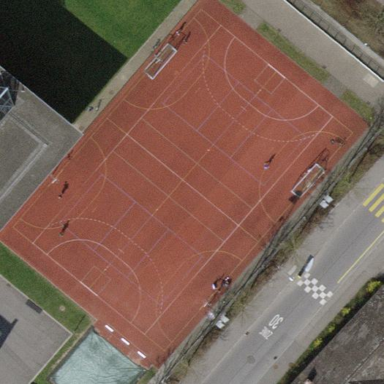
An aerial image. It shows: Basketball court located in leisure land pitch.